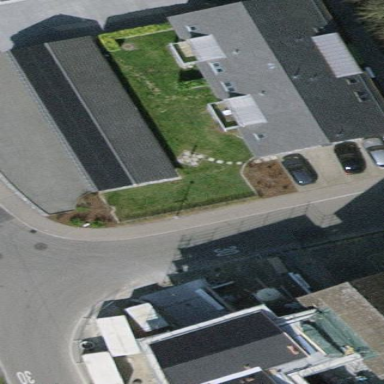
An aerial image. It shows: Group of garages.